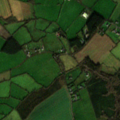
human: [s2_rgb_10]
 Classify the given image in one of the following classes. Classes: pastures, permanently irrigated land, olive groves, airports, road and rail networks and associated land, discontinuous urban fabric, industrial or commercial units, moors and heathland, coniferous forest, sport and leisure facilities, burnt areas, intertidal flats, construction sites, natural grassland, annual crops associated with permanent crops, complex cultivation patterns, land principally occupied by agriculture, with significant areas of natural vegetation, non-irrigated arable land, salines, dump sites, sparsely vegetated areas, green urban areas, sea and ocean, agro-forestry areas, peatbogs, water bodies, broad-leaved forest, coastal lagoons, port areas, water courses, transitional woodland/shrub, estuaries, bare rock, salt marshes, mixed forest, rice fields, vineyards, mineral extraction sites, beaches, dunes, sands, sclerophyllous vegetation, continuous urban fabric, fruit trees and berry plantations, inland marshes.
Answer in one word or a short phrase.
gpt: non-irrigated arable land, pastures, transitional woodland/shrub